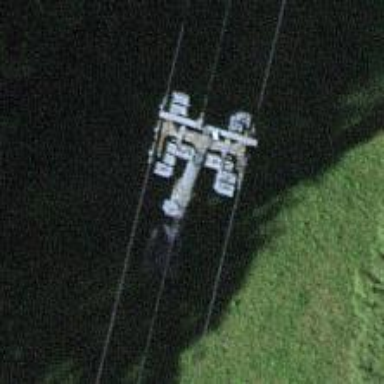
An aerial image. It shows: Pylon used for aerialway.